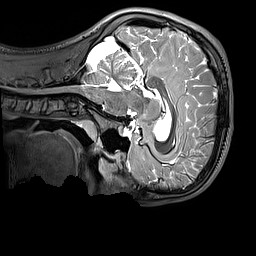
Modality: T2w
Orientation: sagittal
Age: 12
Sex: male
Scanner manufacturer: siemens
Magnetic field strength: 3 T
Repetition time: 3.2 s
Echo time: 0.408 s